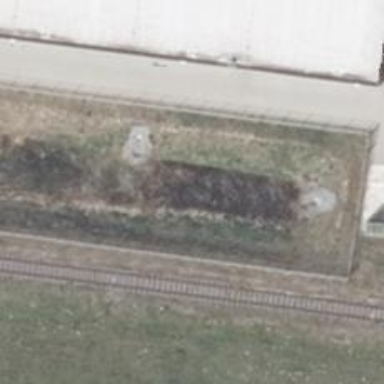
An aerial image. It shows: Abandoned railway spur.